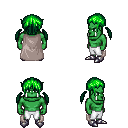
a pixel art fantasy rpg character, male body template, orc, green skin, gray cape, white pants, green twin-tailed hairstyle, metal boots, four views (front, back, left, right), 2x2 character sprite sheet, small pixel art, hard edges, no anti-aliasing